Question: '''
SELECT
basic_all_levels.date,
basic_all_levels.account_id,
basic_all_levels.ad_id,
basic_all_levels.inline_link_clicks AS link_clicks,
basic_all_levels.reach,
basic_all_levels.spend AS cost,
fb_basic_all_levels_cost_per_action_type.action_type,
fb_basic_all_levels_cost_per_action_type.value,
CASE WHEN (spend > 0) AND action_type = 'landing_page_view'
THEN spend / value
ELSE 0 END AS landing_page_views,
CASE WHEN (spend > 0) AND action_type = 'offsite_conversions_fb_pixel_purchase'
THEN spend / value
ELSE 0 END AS purchases,
FROM 'x.facebook_ad_insights.fb_basic_all_levels' AS basic_all_levels
LEFT JOIN 'x.facebook_ad_insights.fb_basic_all_levels_cost_per_action_type' AS fb_basic_all_levels_cost_per_action_type
ON basic_all_levels.ad_id = fb_basic_all_levels_cost_per_action_type.ad_id and basic_all_levels.date = fb_basic_all_levels_cost_per_action_type.date
'''

<URL>
I don't need the "value" column because i can recalculate it.
I have looked in many questions but I don't understand how to aggregate because :
- group by does not work. It says that : "landing page view" is neither grouped nor aggregated
- I checked about my "Left Join" and tried so see if something more appropriate existed
- I saw a pivot function but I want to select only specific values (landing page views and purchase and not all listed in action types columns.
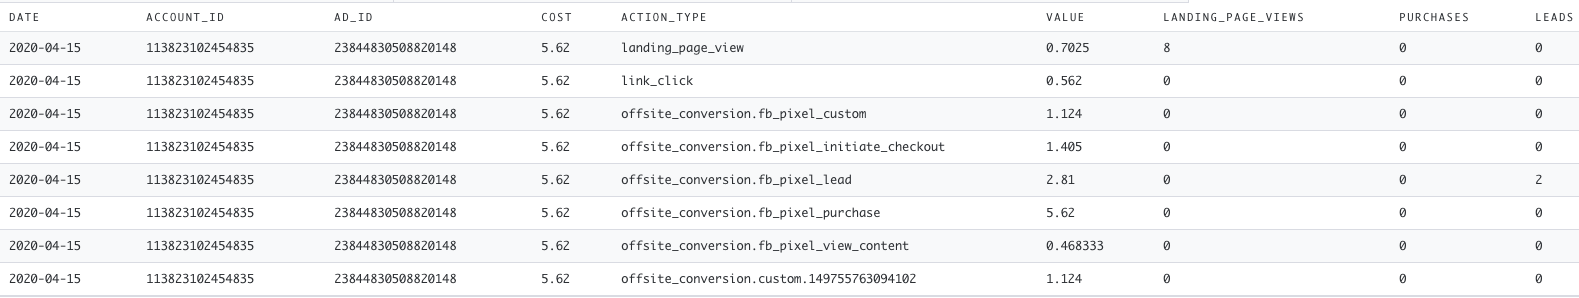
Answer: I would go with below version (BigQuery Standard SQL)
'''
#standardSQL
SELECT
basic_all_levels.date,
basic_all_levels.account_id,
basic_all_levels.ad_id,
basic_all_levels.inline_link_clicks AS link_clicks,
basic_all_levels.reach,
basic_all_levels.spend AS cost,
IF(landing_page_views > 0, spend / landing_page_views, 0) AS landing_page_views,
IF(purchases > 0, spend / purchases, 0) AS purchases
FROM 'x.facebook_ad_insights.fb_basic_all_levels' AS basic_all_levels
LEFT JOIN (
SELECT
ad_id,
'date',
SUM(IF(action_type = 'landing_page_view', value, 0)) AS landing_page_views,
SUM(IF(action_type = 'offsite_conversions_fb_pixel_purchase', value)) AS purchases
FROM 'x.facebook_ad_insights.fb_basic_all_levels_cost_per_action_type'
GROUP BY ad_id, 'date'
) AS fb_basic_all_levels_cost_per_action_type
USING(ad_id, 'date')
'''
Should be much more optimal to compare with version of first JOIN'ing and then GROUP'ing